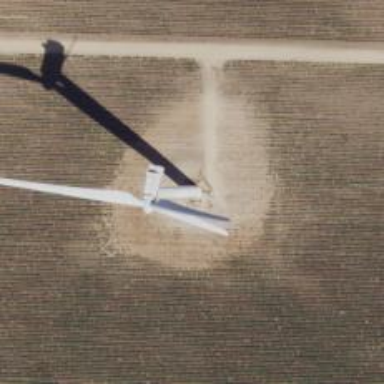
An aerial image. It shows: Wind generator powered by horizontal-axis wind turbine.